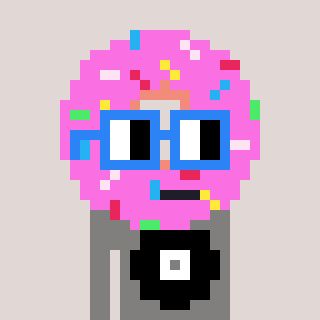
a pixel art character with square blue glasses, a doughnut-shaped head and a bluegrey-colored body on a warm background